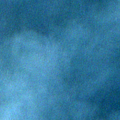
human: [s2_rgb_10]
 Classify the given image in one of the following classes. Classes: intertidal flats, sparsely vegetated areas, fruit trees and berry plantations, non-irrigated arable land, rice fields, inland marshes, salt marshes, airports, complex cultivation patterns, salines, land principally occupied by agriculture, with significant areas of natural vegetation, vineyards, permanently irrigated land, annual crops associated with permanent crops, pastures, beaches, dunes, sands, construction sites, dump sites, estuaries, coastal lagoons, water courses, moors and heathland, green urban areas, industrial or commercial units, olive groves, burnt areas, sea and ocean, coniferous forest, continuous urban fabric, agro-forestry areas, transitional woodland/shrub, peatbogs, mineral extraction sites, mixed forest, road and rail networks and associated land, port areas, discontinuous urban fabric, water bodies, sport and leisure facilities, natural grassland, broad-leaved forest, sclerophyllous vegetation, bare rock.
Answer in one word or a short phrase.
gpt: sea and ocean